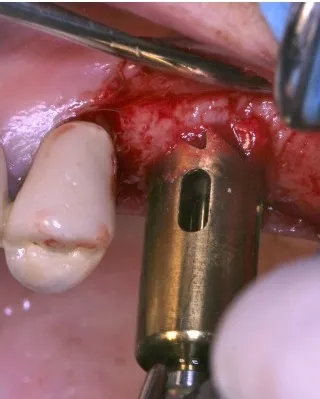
Creation of the trapdoor with the ESL dedicate bur.
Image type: medical_photograph (other_medical_photograph)